Current action and preconditions to check: path_clear

Your task: For each precondition in the list above, predict whether it will hold at this action.

Consider the current scene as observed from the mobile robot's camera, and analyze the predicted future states of all dynamic agents (e.g., people, animals, vehicles, or any moving entities) within the NEXT SECOND.

IMPORTANT: Only answer "very likely" if you are absolutely certain—based on strong, clear evidence—that a dynamic agent will violate the precondition in the predicted future state. Do NOT answer "very likely" for unlikely, ambiguous, or low-probability risks.

Ask yourself for each precondition: Is there a high probability, with clear and convincing evidence, that the predicted future states of any dynamic agent will interfere with the predicted future state of the currently executing action within the NEXT SECOND, causing that precondition to fail?

Assess the risk level based on these predictions. Use "likely" or "very likely" if motions create a clear risk of interference.

Use "neutral" or "improbable" if agents are nearby but their predicted paths are clearly diverging or non-conflicting.

Failure Risk Categories: "very improbable", "improbable", "neutral", "likely", "very likely"

Answer Format: Output ONLY the probability_of_failure value from these categories: "very improbable", "improbable", "neutral", "likely", "very likely"

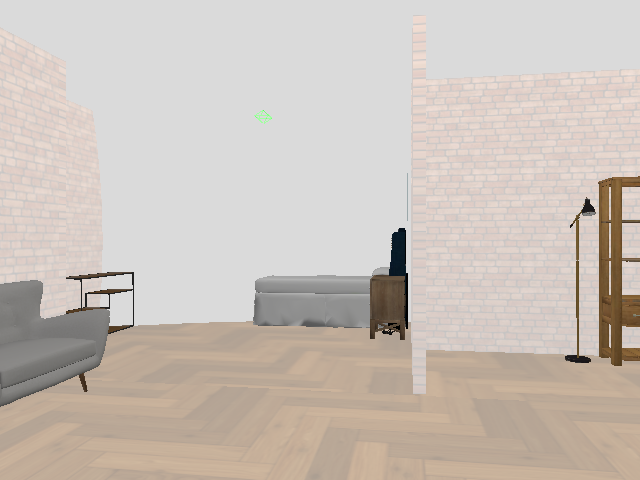

Answer: very improbable